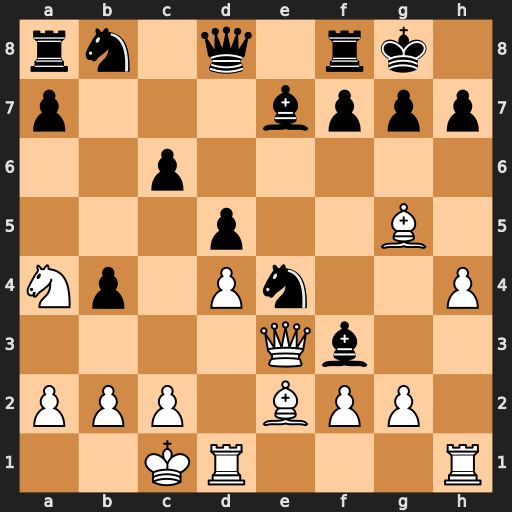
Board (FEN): rn1q1rk1/p3bppp/2p5/3p2B1/Np1Pn2P/4Qb2/PPP1BPP1/2KR3R
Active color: w
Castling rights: -
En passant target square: -
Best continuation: Bxe7 Bxe2 Bxd8